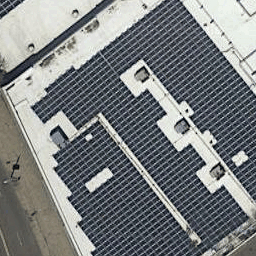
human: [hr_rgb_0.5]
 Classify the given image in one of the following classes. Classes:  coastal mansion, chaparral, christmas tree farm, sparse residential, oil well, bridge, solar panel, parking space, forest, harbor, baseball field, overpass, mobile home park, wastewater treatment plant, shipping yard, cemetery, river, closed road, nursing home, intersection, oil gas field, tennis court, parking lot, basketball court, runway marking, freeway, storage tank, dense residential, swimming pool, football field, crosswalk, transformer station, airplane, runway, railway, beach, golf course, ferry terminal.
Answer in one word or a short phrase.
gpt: solar panel